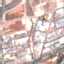
Land use / land cover: Industrial